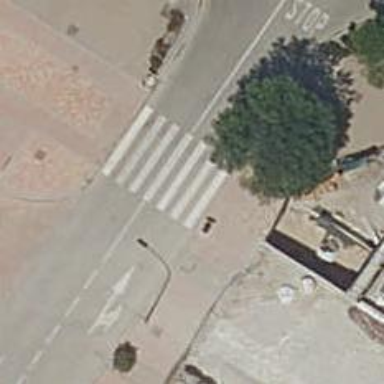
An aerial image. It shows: Zebra crossing on the road.